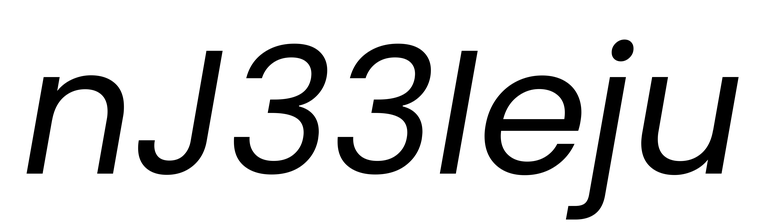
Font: Poppins-Italic